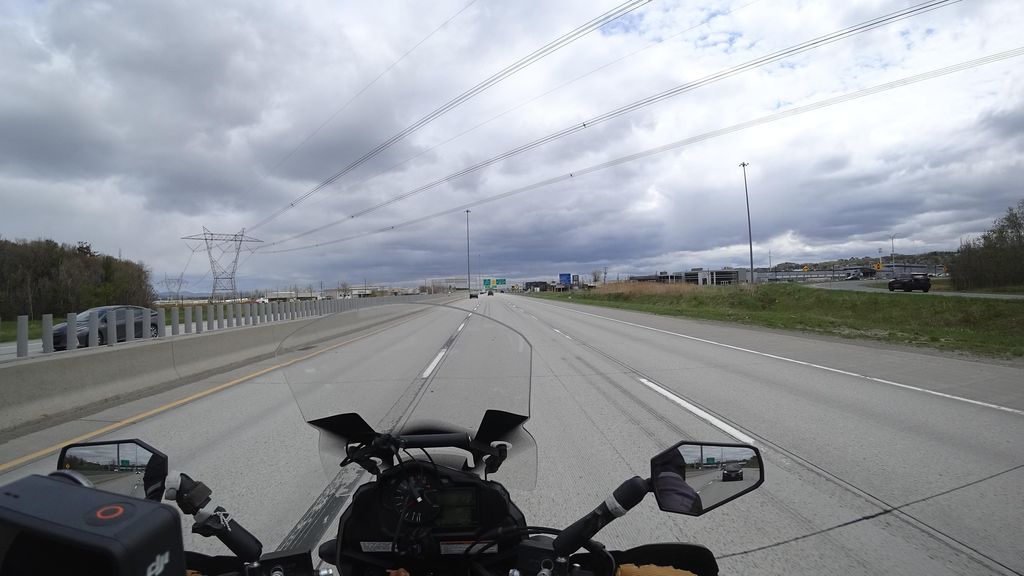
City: quebec_city